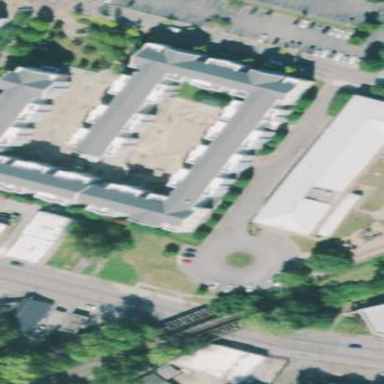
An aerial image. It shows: Dormitory building.